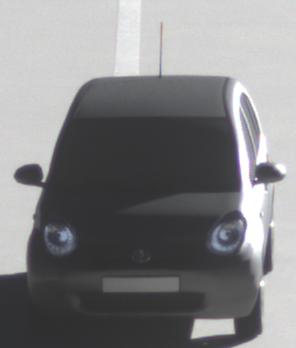
Make: Toyota
Model: Passo
Detailed model: Toyota Passo X Yururi
Model produced from: 2010
Model produced until: 2016
Doors: 5
Color: gray
Road condition: dry road
Daytime: sunrise or sunset
Contrast: high contrast